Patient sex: M
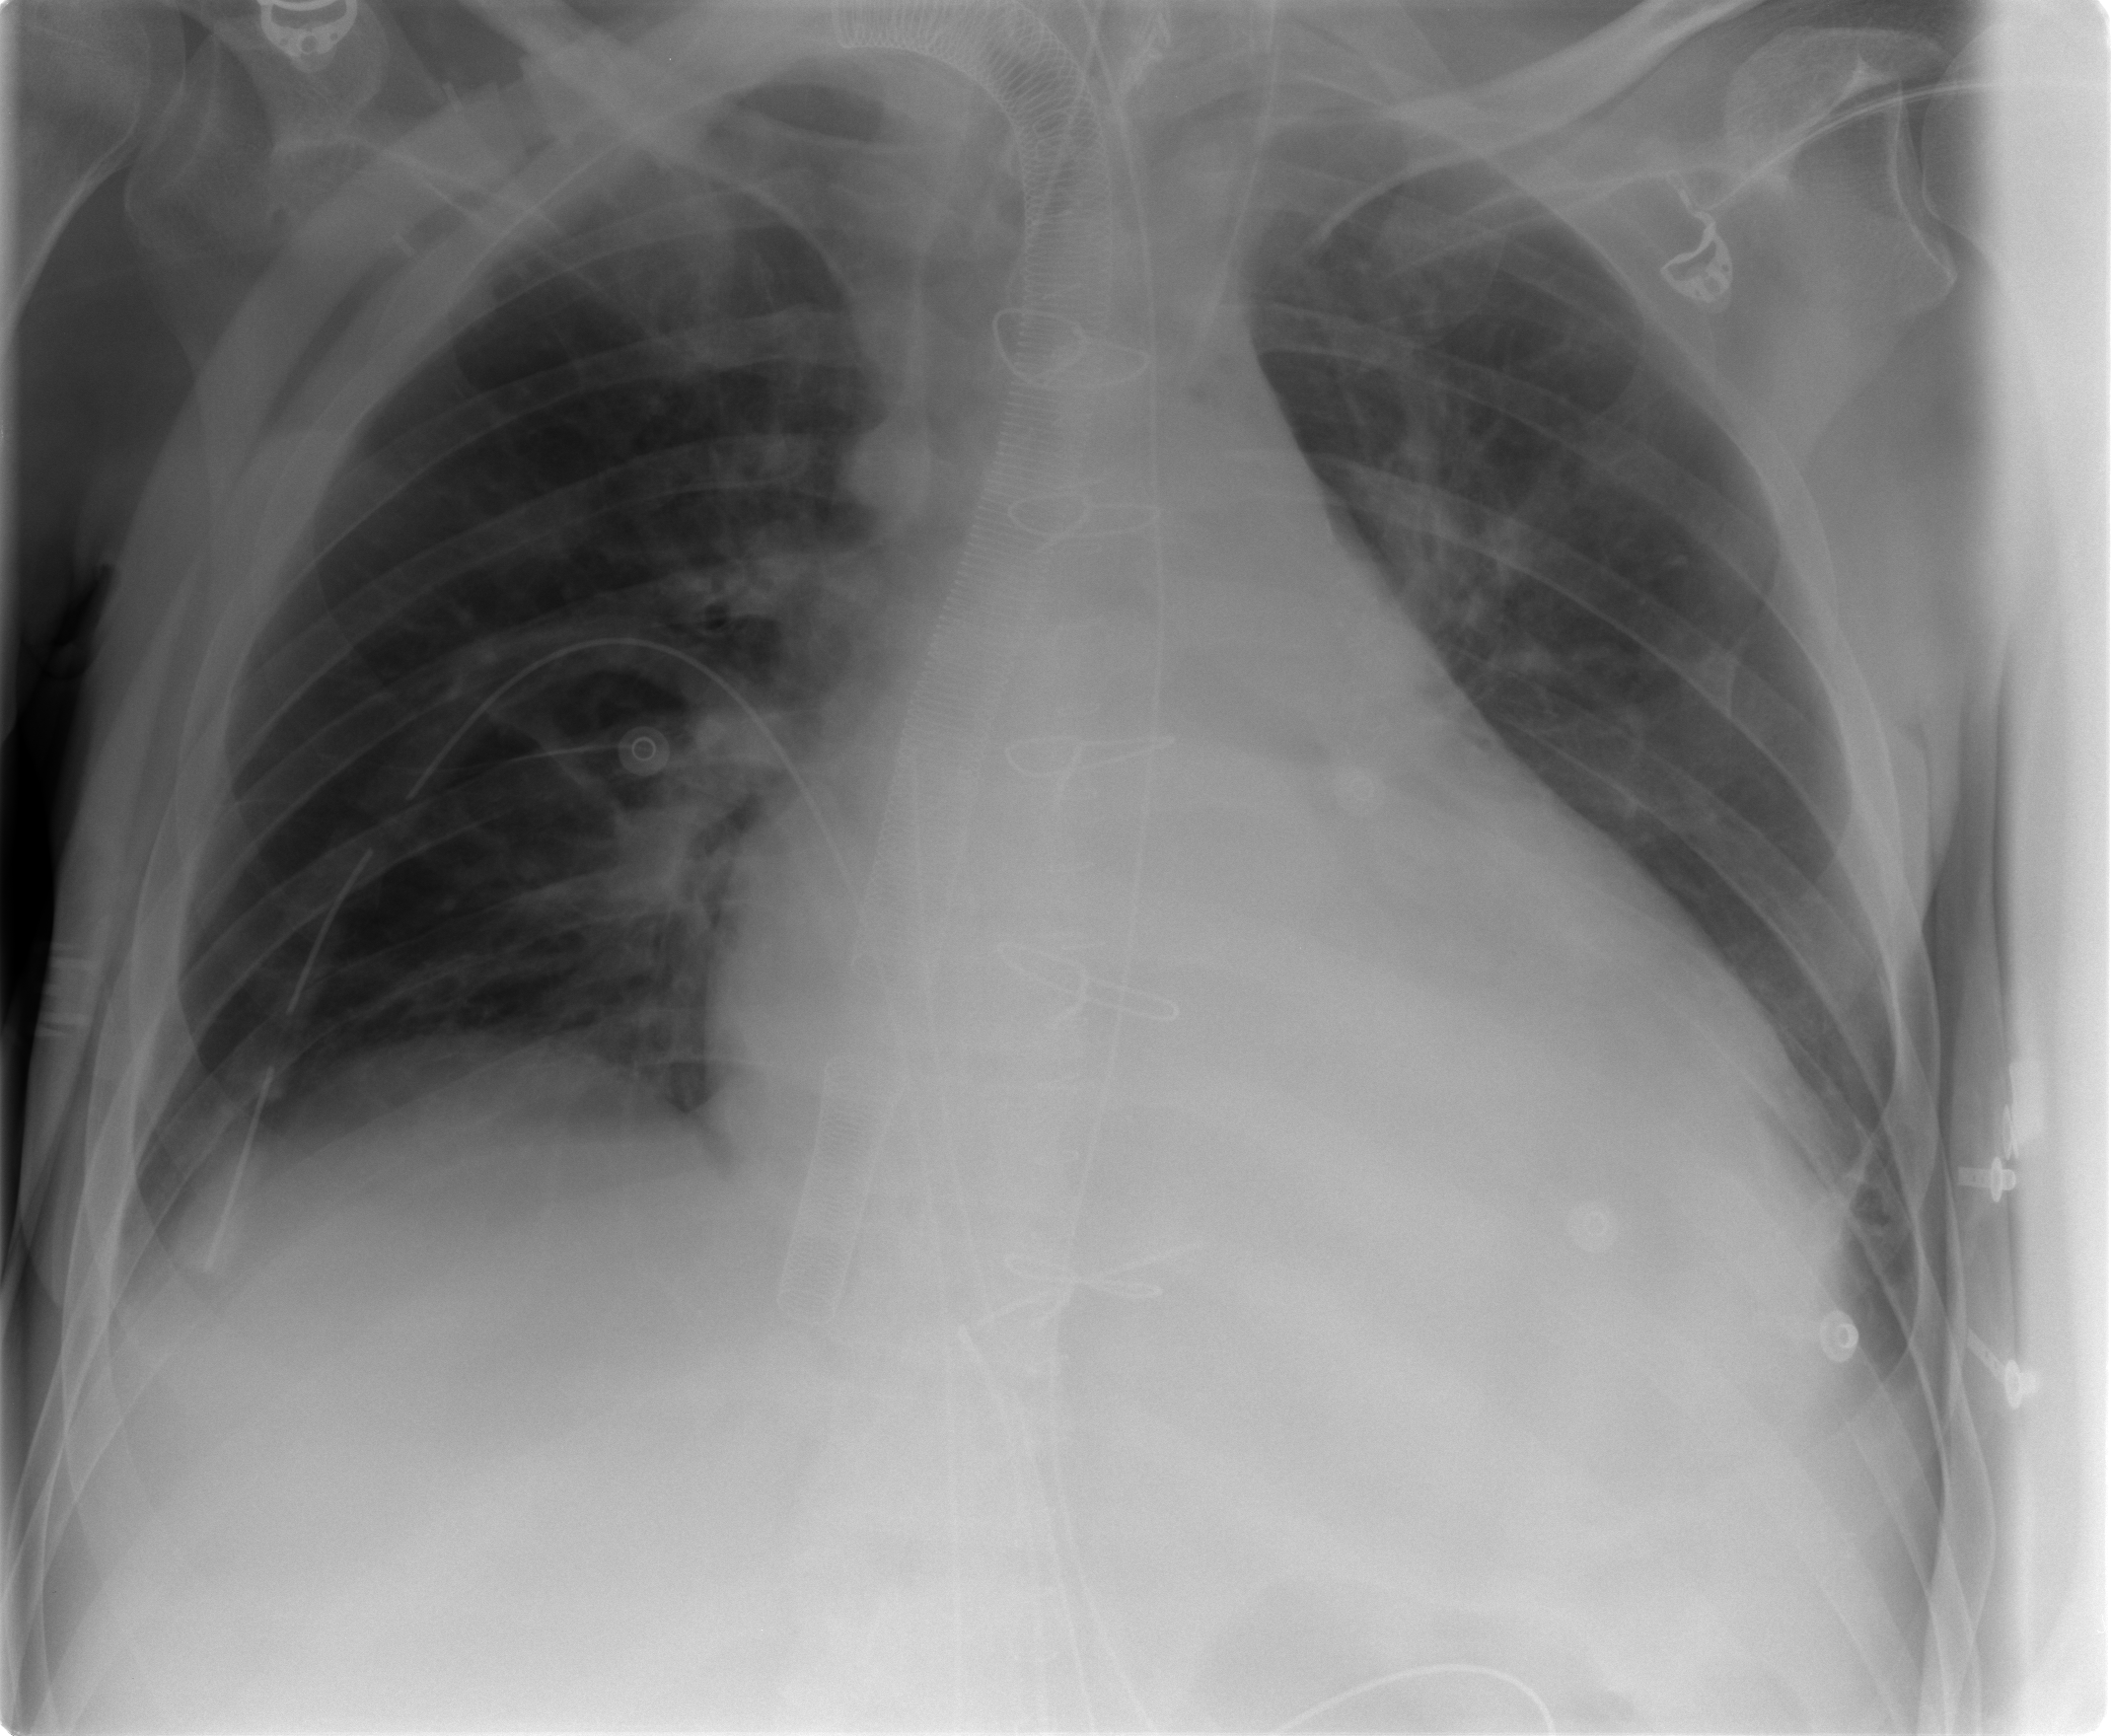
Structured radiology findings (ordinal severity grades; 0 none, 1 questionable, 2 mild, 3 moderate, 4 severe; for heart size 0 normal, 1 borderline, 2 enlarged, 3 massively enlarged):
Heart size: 2
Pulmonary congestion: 2
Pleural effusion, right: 1
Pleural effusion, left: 0
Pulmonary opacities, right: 0
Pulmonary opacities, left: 0
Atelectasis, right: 2
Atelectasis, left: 2